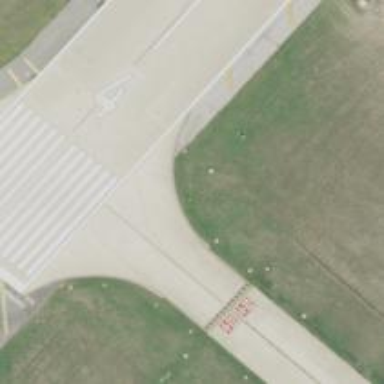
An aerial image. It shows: View of taxiway at the airport.